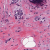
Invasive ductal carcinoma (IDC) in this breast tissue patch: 0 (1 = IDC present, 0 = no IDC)